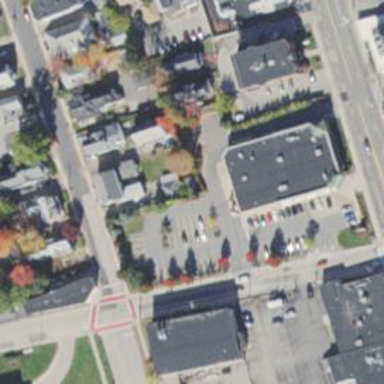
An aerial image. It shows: Pharmacy providing healthcare services.